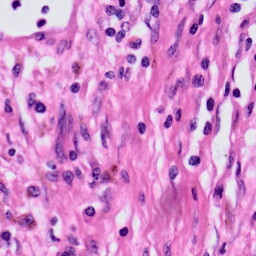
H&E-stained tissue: Skin